Interaction volume radius: 5 \u00c5
Interaction volume height: 20 \u00c5
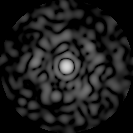
Disorder parameter: 0.8438